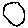
Label: circle